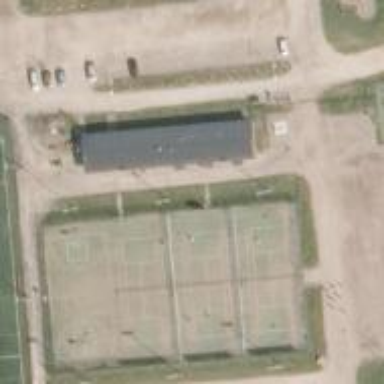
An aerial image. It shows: Tennis court on the leisure land pitch.